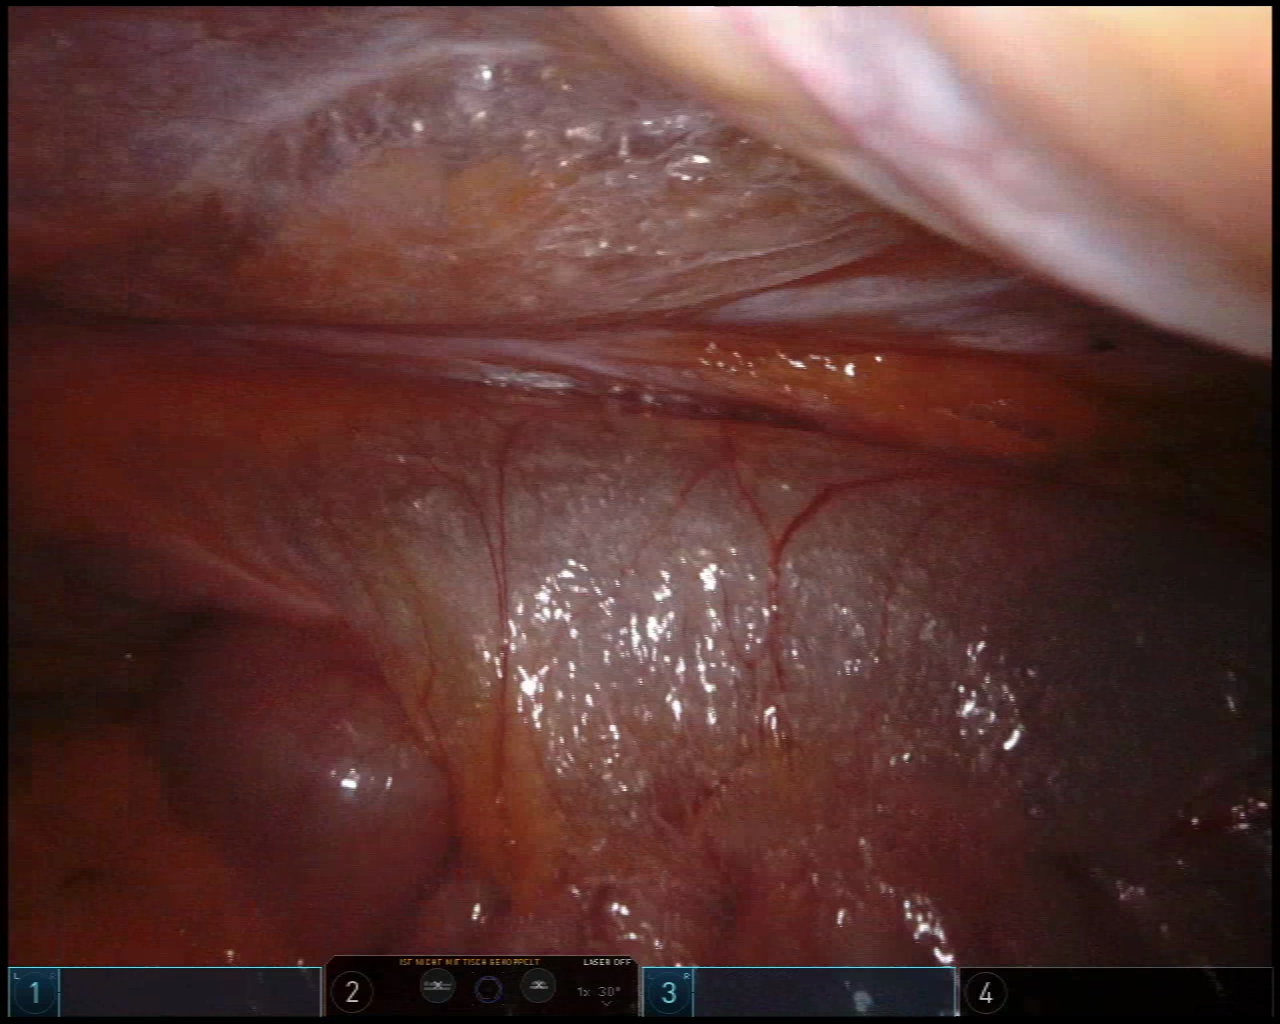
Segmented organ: colon
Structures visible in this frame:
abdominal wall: yes
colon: yes
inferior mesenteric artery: no
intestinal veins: no
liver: no
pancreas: no
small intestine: no
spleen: no
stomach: no
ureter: no
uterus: no
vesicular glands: no